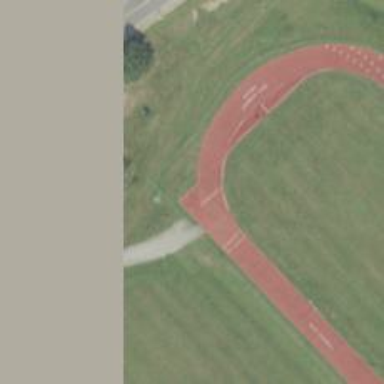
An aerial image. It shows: Track located within leisure land area.